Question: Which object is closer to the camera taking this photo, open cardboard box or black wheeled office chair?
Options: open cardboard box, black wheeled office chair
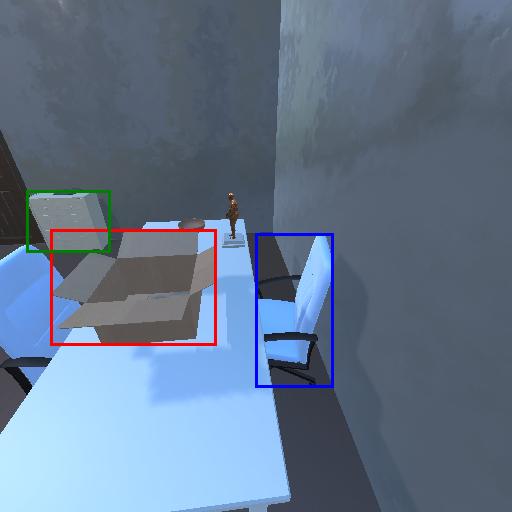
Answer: open cardboard box